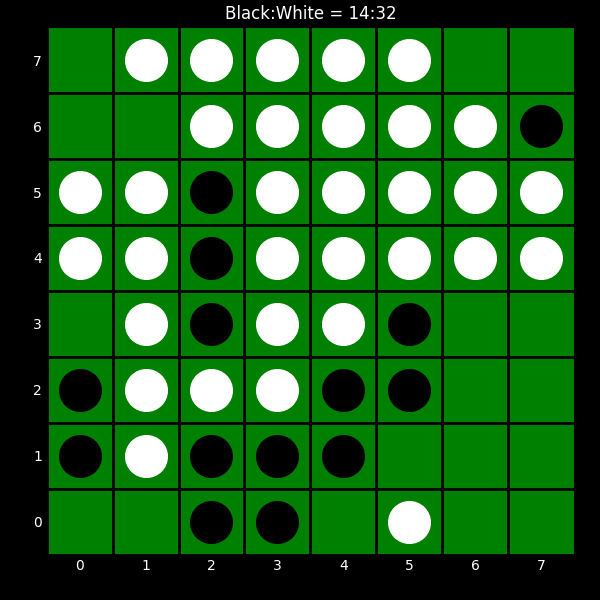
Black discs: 14
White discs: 32